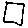
Label: square